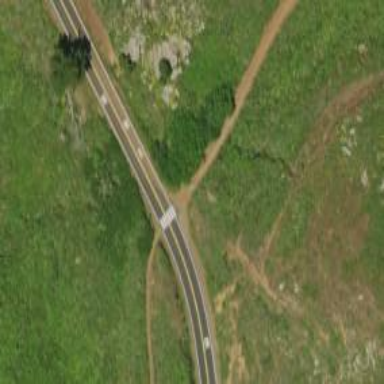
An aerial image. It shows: Unmarked crossing on the road.